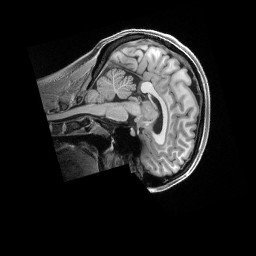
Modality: T1w
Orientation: sagittal
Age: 24
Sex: female
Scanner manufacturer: siemens
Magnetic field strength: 3 T
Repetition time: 2.5 s
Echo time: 0.00296 s